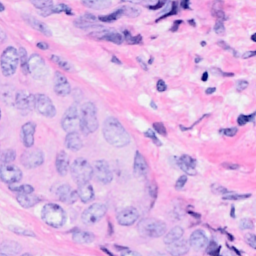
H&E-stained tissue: Breast